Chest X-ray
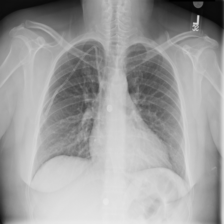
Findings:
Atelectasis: negative
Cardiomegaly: negative
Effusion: negative
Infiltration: negative
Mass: negative
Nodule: negative
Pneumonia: negative
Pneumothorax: negative
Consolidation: negative
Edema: negative
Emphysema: negative
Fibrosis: negative
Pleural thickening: negative
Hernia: negative